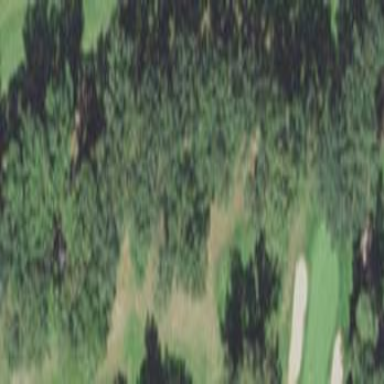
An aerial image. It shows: Mixed leaf woodland.